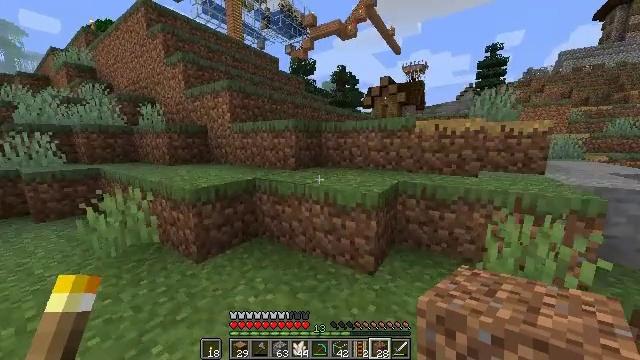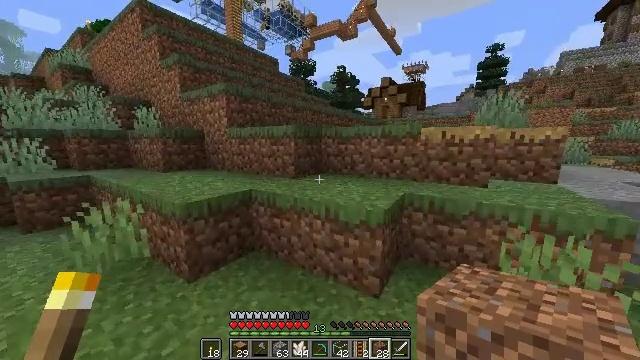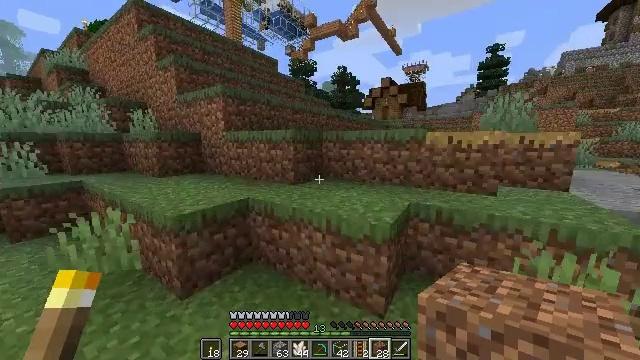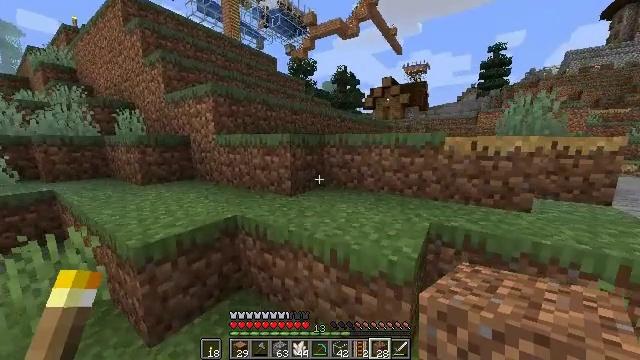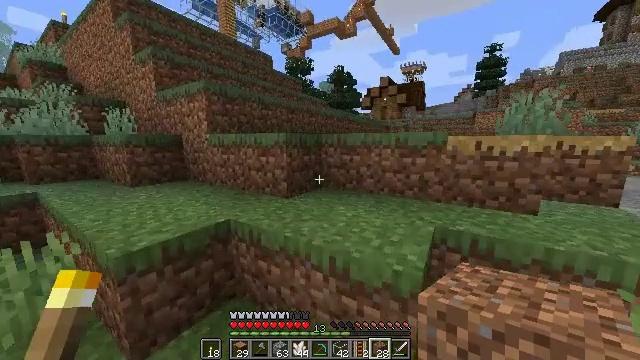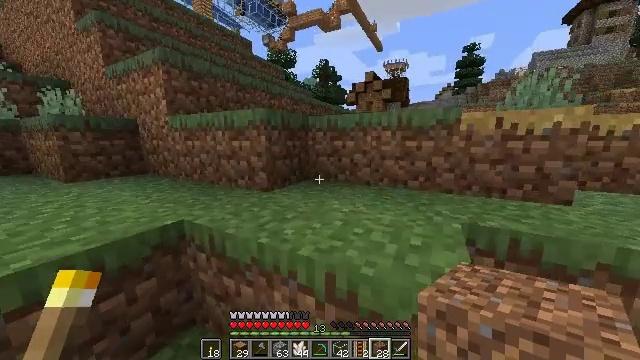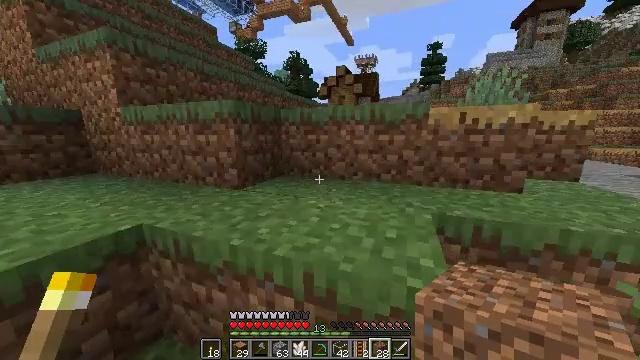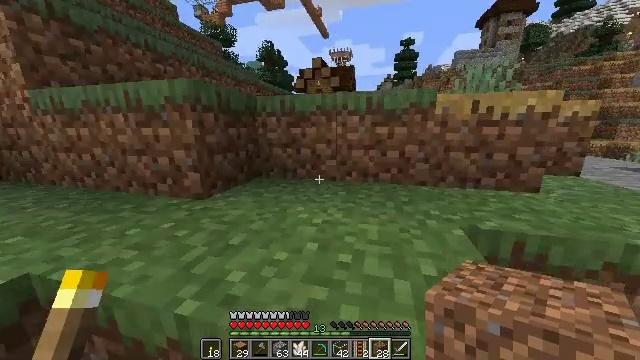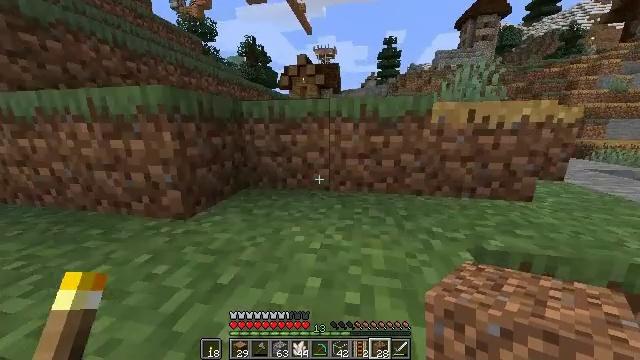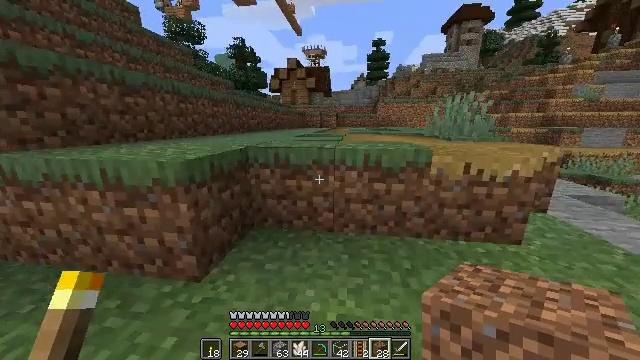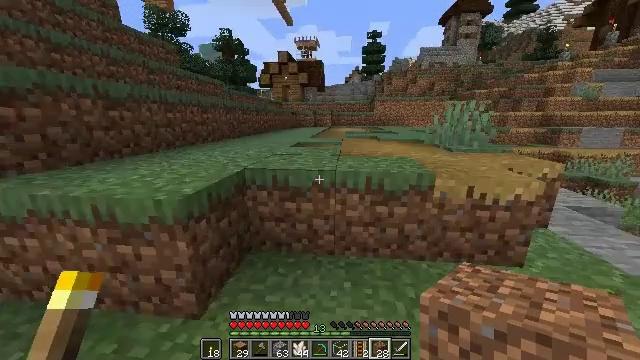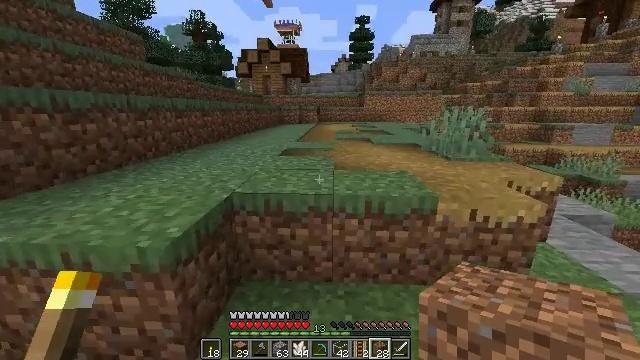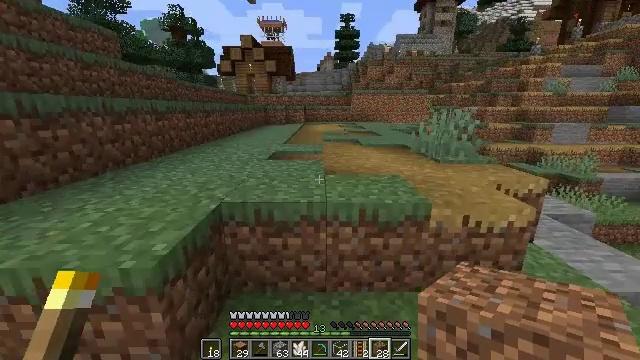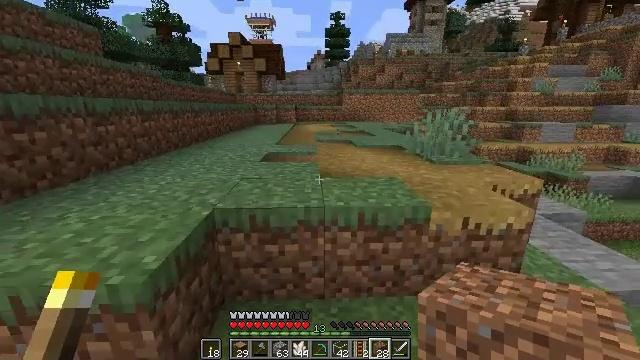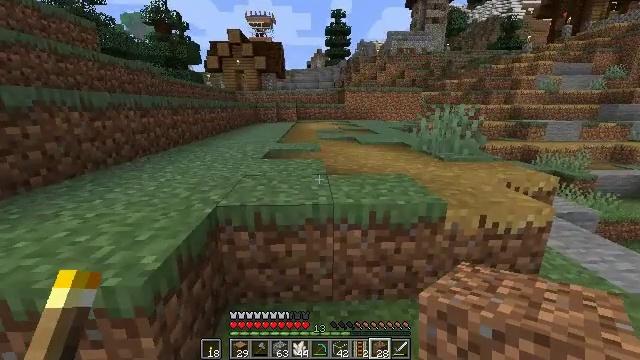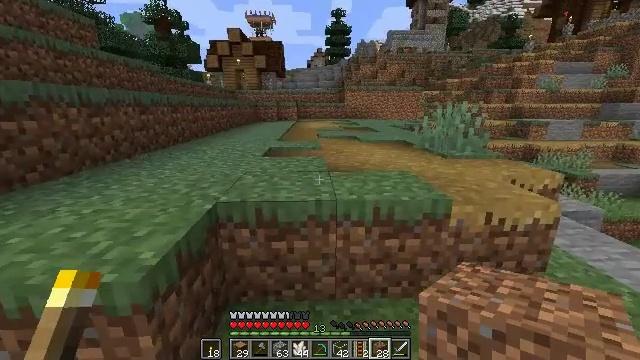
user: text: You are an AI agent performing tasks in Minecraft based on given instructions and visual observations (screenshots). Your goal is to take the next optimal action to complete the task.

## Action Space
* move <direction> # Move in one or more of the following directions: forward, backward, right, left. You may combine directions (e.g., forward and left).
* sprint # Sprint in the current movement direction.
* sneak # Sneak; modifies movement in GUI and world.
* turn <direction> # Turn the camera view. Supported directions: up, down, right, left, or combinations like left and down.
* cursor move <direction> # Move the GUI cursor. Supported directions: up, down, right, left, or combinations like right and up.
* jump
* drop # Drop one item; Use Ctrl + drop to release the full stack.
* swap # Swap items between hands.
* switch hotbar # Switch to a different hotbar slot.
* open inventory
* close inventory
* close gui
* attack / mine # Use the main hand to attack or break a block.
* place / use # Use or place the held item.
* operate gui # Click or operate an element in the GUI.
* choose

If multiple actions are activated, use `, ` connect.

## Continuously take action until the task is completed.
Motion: motion action
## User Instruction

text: Craft a minecart using five iron ingots.
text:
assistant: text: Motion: move forward, sprint, jump
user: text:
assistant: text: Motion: move forward, jump
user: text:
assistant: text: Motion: move forward, jump
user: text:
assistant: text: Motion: move forward, jump
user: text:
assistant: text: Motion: move forward, turn right, jump
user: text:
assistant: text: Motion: move forward, sprint, turn right and down, jump
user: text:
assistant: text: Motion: move forward, sprint, turn right and down, jump
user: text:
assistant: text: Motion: move forward, sprint, turn right, jump
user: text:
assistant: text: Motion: move forward, sprint, turn right, jump
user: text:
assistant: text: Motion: move forward, turn right, jump
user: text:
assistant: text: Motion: move forward, turn right, jump
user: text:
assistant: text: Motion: move forward, turn right, jump
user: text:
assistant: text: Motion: move forward, turn right, jump
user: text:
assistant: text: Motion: move forward, jump
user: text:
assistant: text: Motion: move forward, sprint, jump
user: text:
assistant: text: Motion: move forward, sprint, jump
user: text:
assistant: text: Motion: move forward, sprint, jump
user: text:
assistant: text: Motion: move forward, sprint, turn left, jump
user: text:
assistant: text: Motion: move forward, turn left and up, jump
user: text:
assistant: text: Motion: move forward, turn left and up, jump
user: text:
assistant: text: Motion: move forward, turn left and up, jump
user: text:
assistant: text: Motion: move forward, sprint, turn left and up, jump
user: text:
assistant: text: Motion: move forward, sprint, jump
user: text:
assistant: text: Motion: move forward, sprint, jump
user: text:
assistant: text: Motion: move forward, sprint, jump
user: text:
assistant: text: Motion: move forward, sprint, jump
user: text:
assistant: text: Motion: move forward, turn left, jump
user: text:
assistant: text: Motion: move forward, turn left, jump
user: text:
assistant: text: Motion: move forward, jump
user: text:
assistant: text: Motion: move forward, turn left, jump